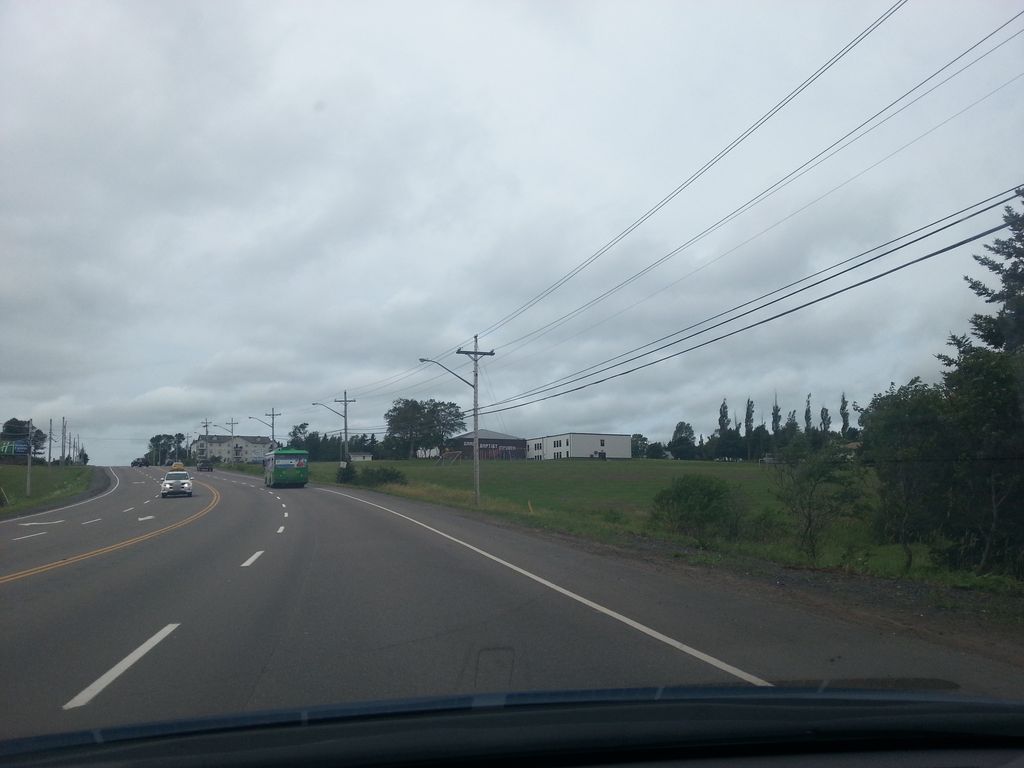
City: charlottetown